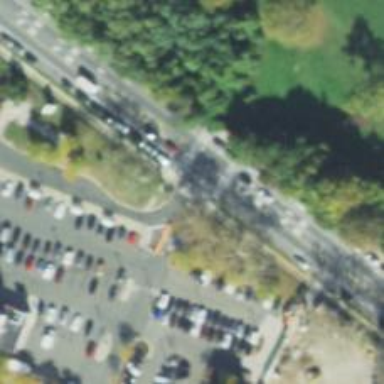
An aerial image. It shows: Footway crossing.